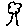
Label: tree